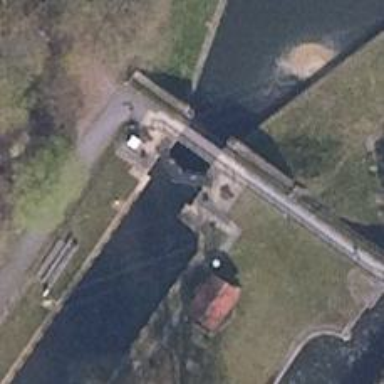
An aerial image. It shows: Lock gate along waterway.